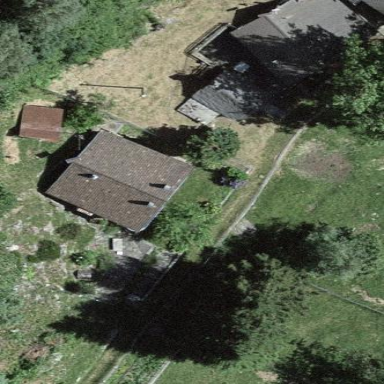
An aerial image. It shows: Simple and straightforward house.